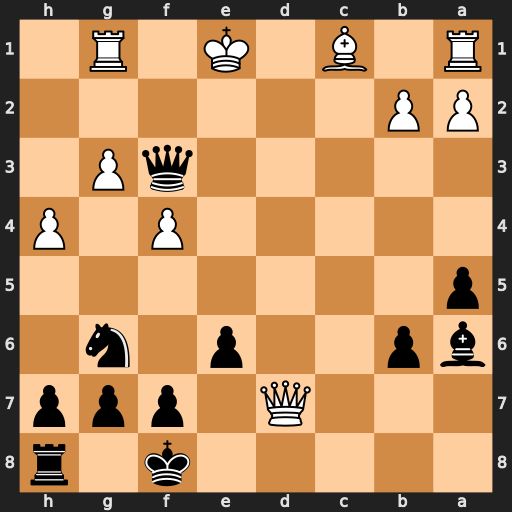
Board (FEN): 5k1r/3Q1ppp/bp2p1n1/p7/5P1P/5qP1/PP6/R1B1K1R1
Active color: b
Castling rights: Q
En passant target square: -
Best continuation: Qe2#